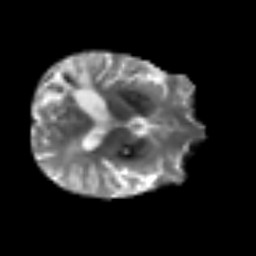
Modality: T2w
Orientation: axial
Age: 53
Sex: male
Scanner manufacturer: siemens
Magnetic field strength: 3 T
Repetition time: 3.2 s
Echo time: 0.081 s